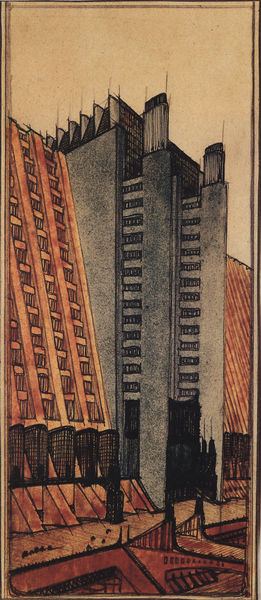
Titel: Città nuova, casa a gradinata su due piani stradali
Künstler: Antonio Sant' Elia
Standort: Milano
Institution: Collezione Accetti
Schlagwörter: blau, himmel, gelb, menschen, stadt, ausschnitt, braun, fenster, grau, orange, schwarz, skizze, straße, zeichnung, dach, gebäude, haus, rot, beige, hochformat, architektur, rahmen, stein, brücke, schlank, schräg, kamin, kamine, turm, fassade, italien, perspektive, farbe, grafik, massiv, monumental, hoch, balkone, futurismus, tusche, wohnhaus, türme, beton, scheiben, form, grafisch, koloriert, entwurf, tinte, fensterreihen, untersicht, urban, schräge, hochkant, geschosse, stockwerke, terrassen, fantasie, antennen, brückenpfeiler, vorplatz, utopie, coloriert, hochhaus, vertikal, loggien, farbstift, sozialismus, wolkenkratzer, hilfslinie, stadr, zukunft, zkizze, parteien, antonio sant elia, elia, urbanismus, machine, sant elia, aufzuggebäude, 1950, hochhau, 20 jh., 1970